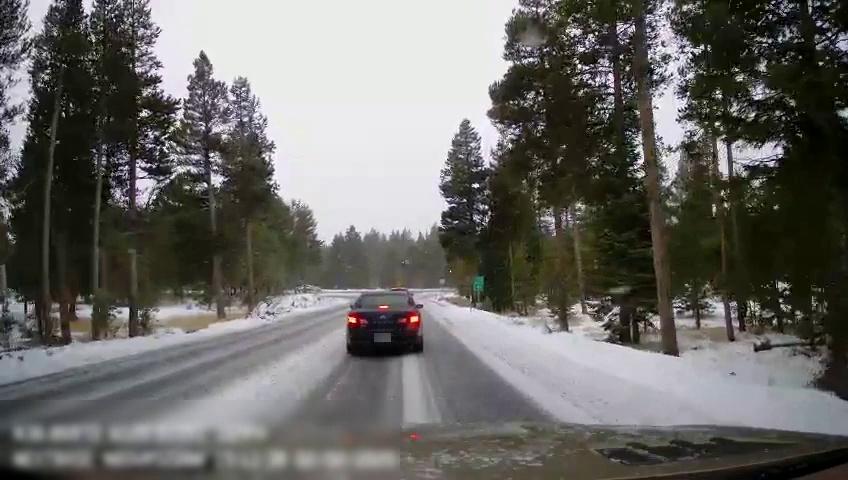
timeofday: Day
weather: Snowy
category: Drivable Space
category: Vehicles | SUV
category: Vehicles | Car
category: Vehicles | SUV
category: Traffic | Signs